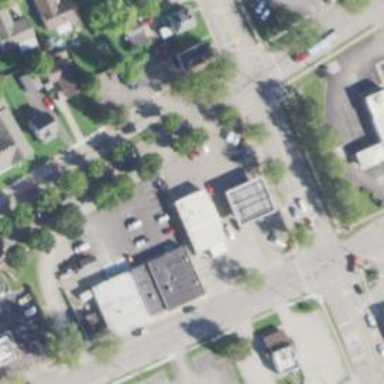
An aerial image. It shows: Convenience shop.